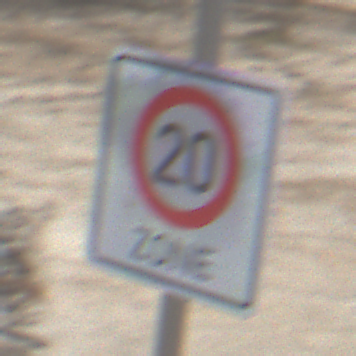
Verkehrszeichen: BeginnZone20
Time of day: Midday
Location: Outdoor (Suburban)
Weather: PartlyCloudy
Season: NotSpecified
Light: Natural